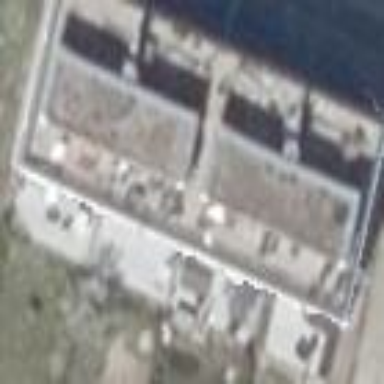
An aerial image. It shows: Apartment building with flat roof.